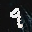
Label: 9